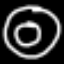
Label: donut